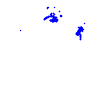
Particle: pion